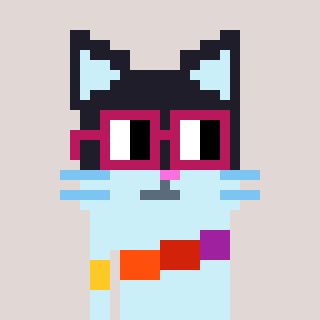
a pixel art character with square dark red glasses, a cat-shaped head and a cold-colored body on a warm background